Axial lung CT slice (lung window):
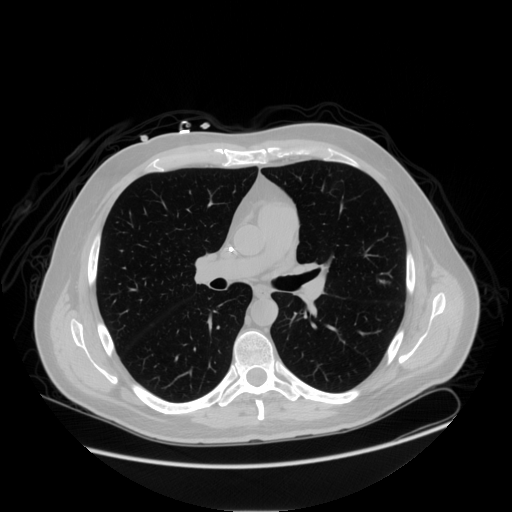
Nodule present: no